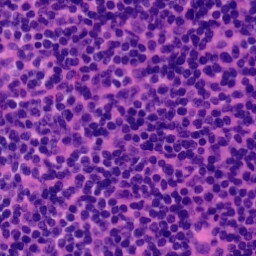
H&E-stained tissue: Tonsil